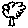
Label: tree